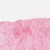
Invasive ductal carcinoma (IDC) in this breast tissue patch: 0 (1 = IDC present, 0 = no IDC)